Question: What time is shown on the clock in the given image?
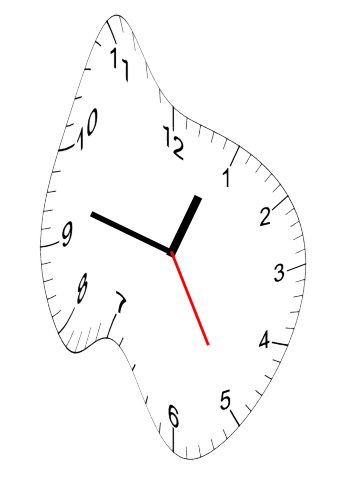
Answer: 12:47:25